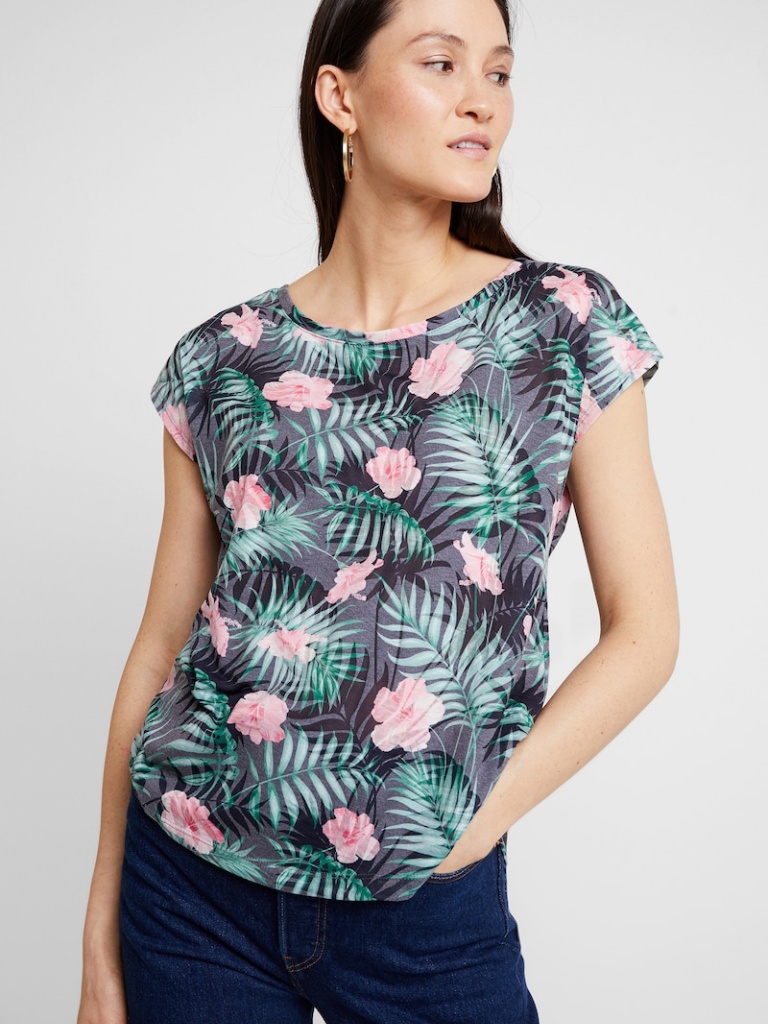
cotton relaxed short sleeve hip length Untucked crew t-shirt